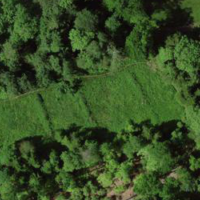
EUNIS habitat code: 44
Species observed at this site:
Plantago major